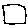
Label: square